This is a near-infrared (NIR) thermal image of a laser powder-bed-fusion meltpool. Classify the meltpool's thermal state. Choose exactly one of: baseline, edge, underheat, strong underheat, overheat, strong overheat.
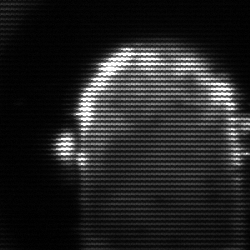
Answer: strong underheat